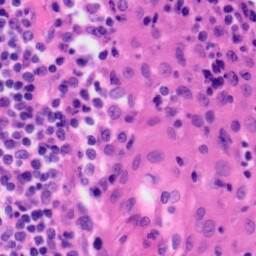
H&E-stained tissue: Tonsil